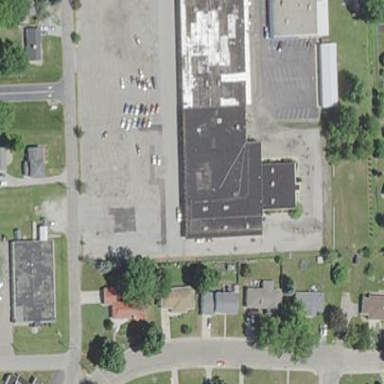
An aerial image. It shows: Retail building.